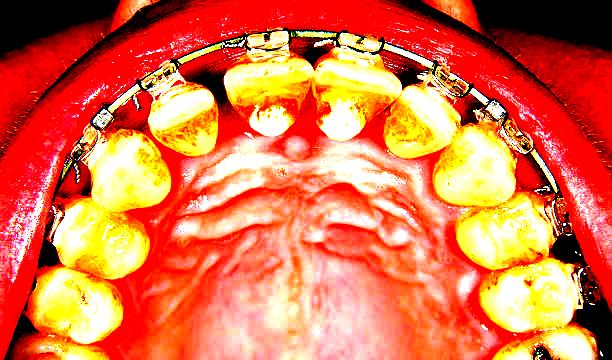
Condition: Calculus